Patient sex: F
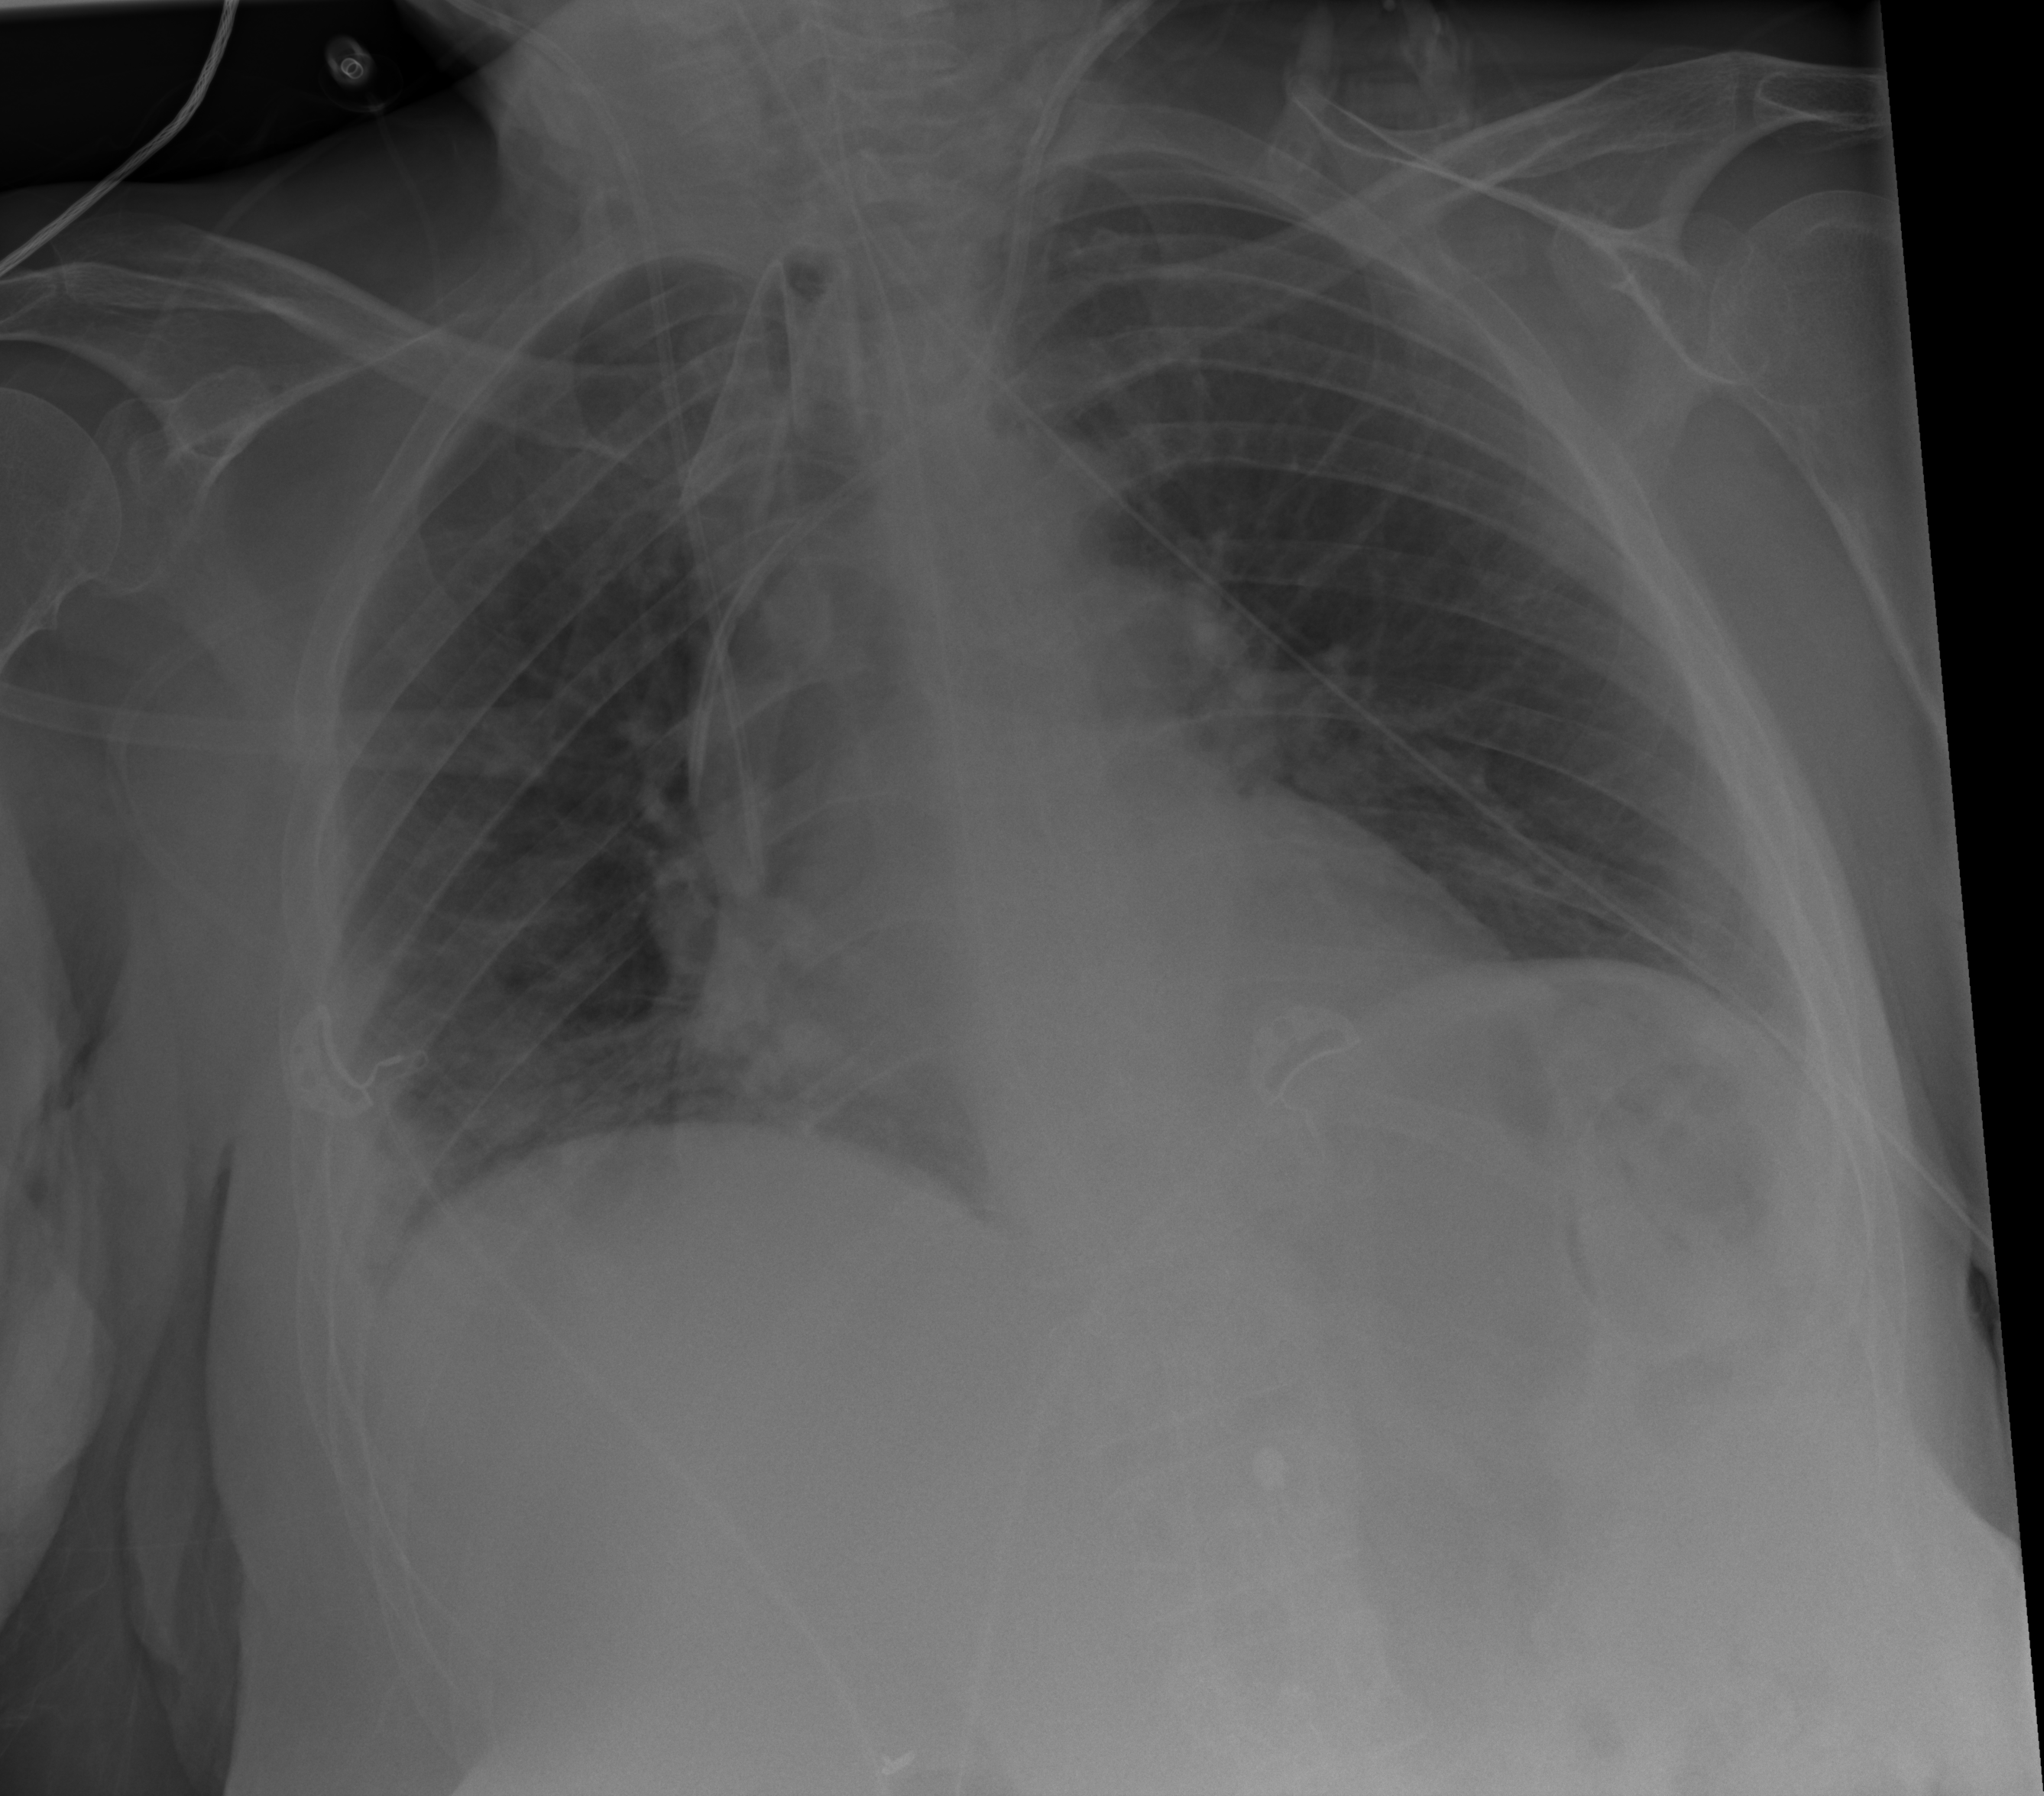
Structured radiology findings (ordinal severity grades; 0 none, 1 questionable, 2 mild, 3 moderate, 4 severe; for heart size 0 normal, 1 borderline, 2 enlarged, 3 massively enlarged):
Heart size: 2
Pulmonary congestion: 2
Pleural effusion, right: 2
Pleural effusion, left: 0
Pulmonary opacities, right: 2
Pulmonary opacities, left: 0
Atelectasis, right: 2
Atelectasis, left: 0